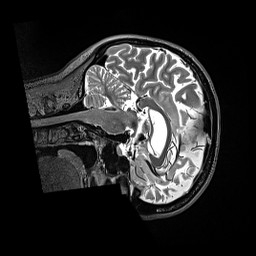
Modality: T2w
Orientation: sagittal
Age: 50
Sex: female
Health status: ill
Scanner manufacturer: siemens
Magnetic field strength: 3 T
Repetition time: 3.2 s
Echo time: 0.564 s